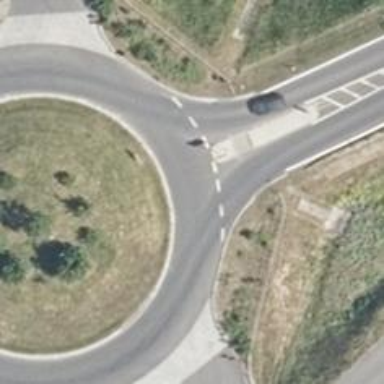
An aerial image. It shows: Island crossing on the road.